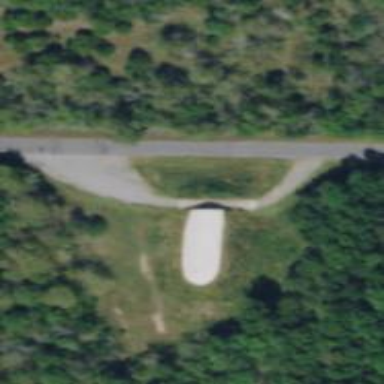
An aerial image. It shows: Military bunker for protection and defense.